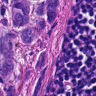
Metastatic tissue present: yes